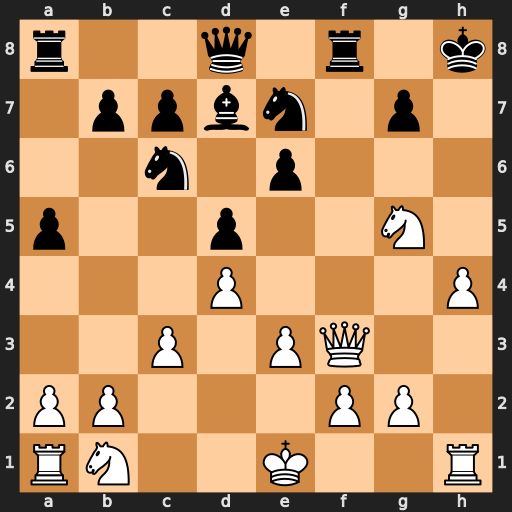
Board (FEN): r2q1r1k/1ppbn1p1/2n1p3/p2p2N1/3P3P/2P1PQ2/PP3PP1/RN2K2R
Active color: w
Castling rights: KQ
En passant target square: -
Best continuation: Qh5+ Kg8 Qh7#